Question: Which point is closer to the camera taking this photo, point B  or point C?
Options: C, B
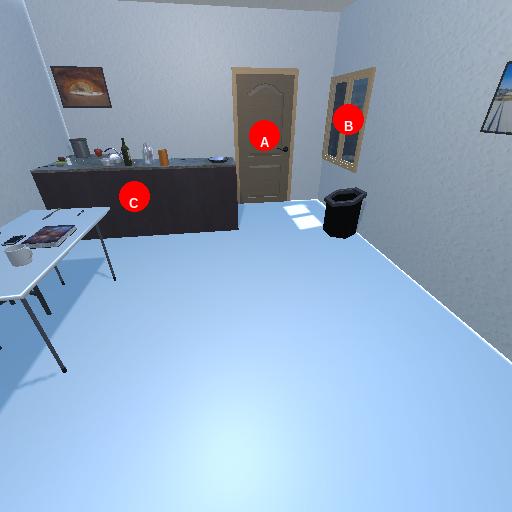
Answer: C